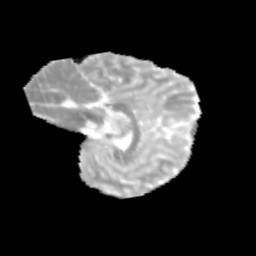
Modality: MD
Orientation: sagittal
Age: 10
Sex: male
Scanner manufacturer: siemens
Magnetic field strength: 3 T
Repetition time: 3.8 s
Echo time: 0.07 s